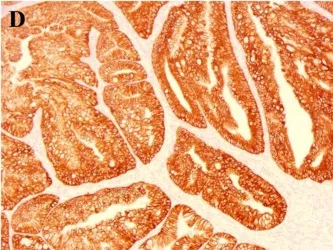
IHC of endometrium (x100). The CK7 expression of endometrium.
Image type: pathology (immunostaining)